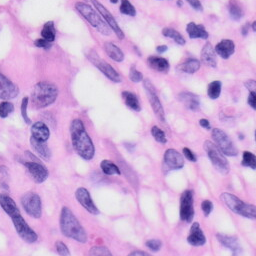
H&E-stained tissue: Skin